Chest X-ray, PA view. Patient: 19 years old, sex M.
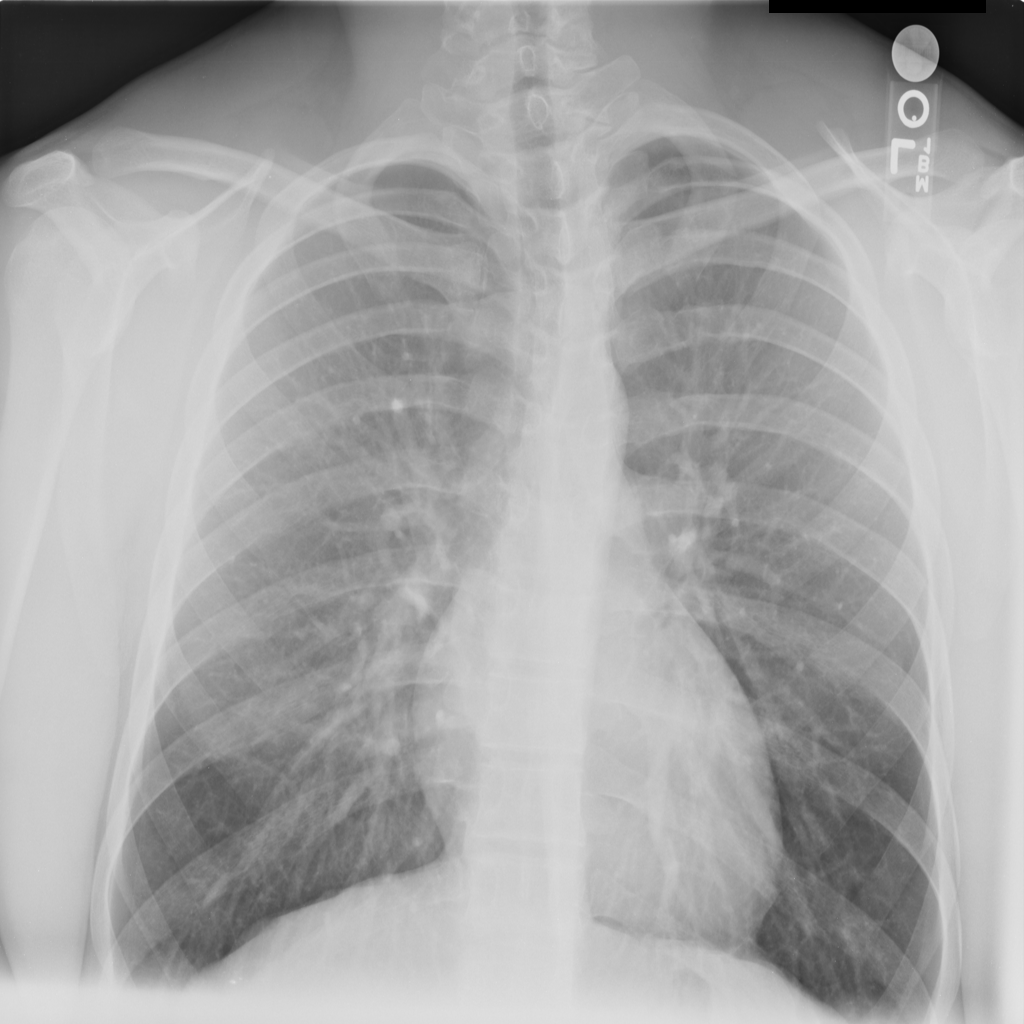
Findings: No Finding